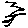
Label: zigzag